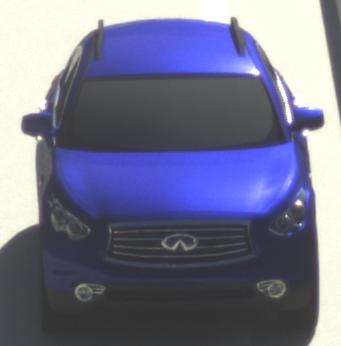
Make: Infiniti
Model: FX 37
Detailed model: FX (S51)
Model produced from: 2012/07
Model produced until: 2013/10
Doors: 5
Color: blue
Road condition: dry road
Daytime: morning or afternoon
Contrast: high contrast